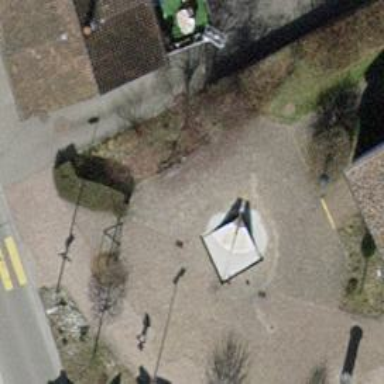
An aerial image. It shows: Beautiful fountain.